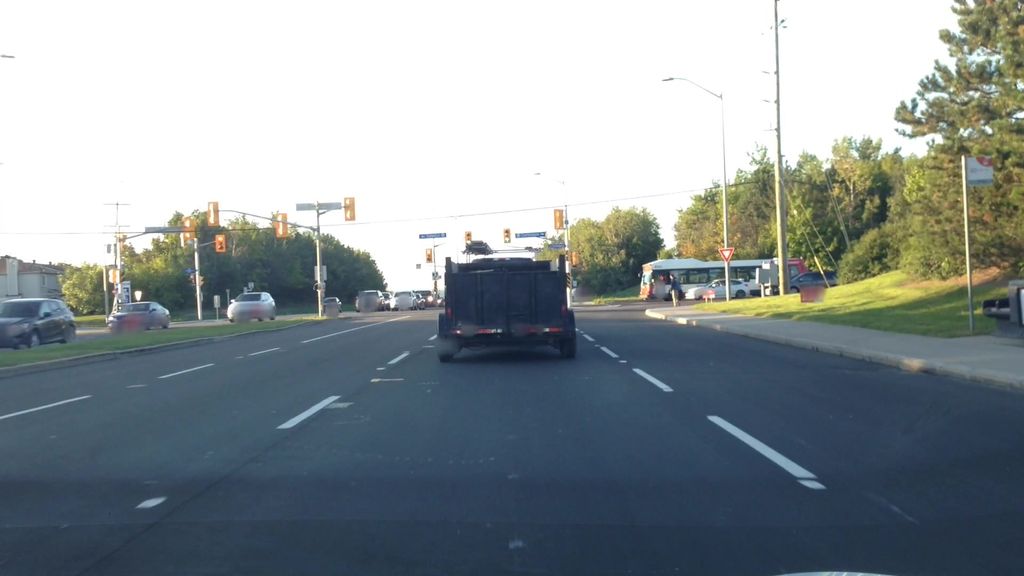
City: ottawa-gatineau